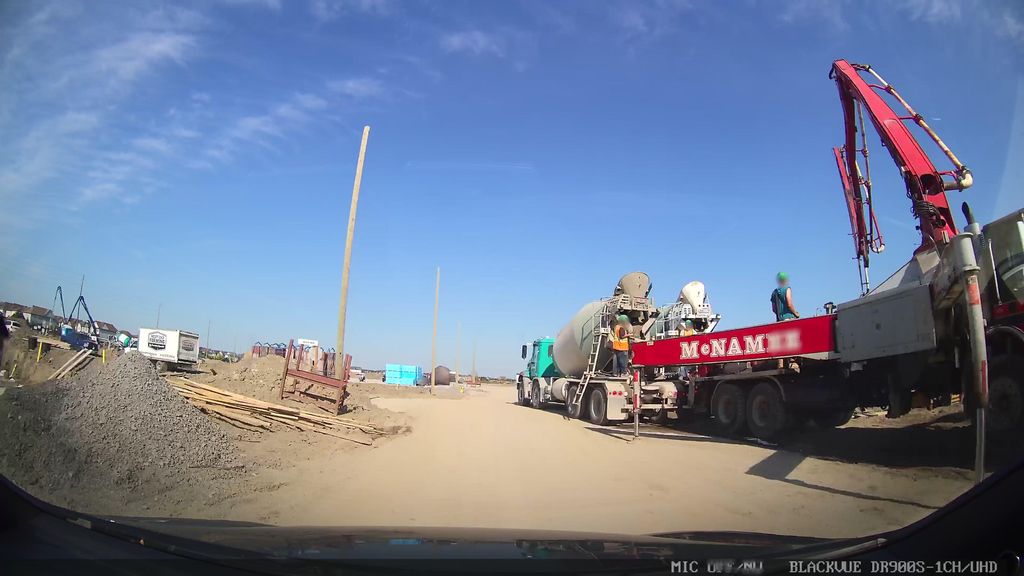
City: ottawa-gatineau